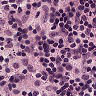
Metastatic tissue present: no